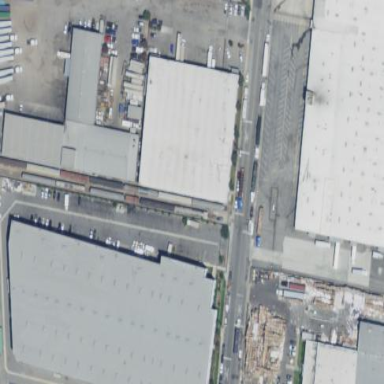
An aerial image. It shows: Warehouse.